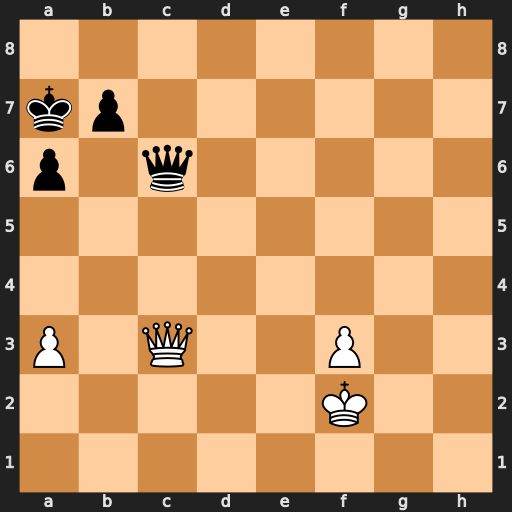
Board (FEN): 8/kp6/p1q5/8/8/P1Q2P2/5K2/8
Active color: w
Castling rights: -
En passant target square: -
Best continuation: Qxc6 bxc6 Ke3